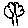
Label: tree